Frequency: 90000
Velocity: 0,279
Power: 17,2
Pulse duration: 0,0000001
Pass count: 1
Magnification: 10
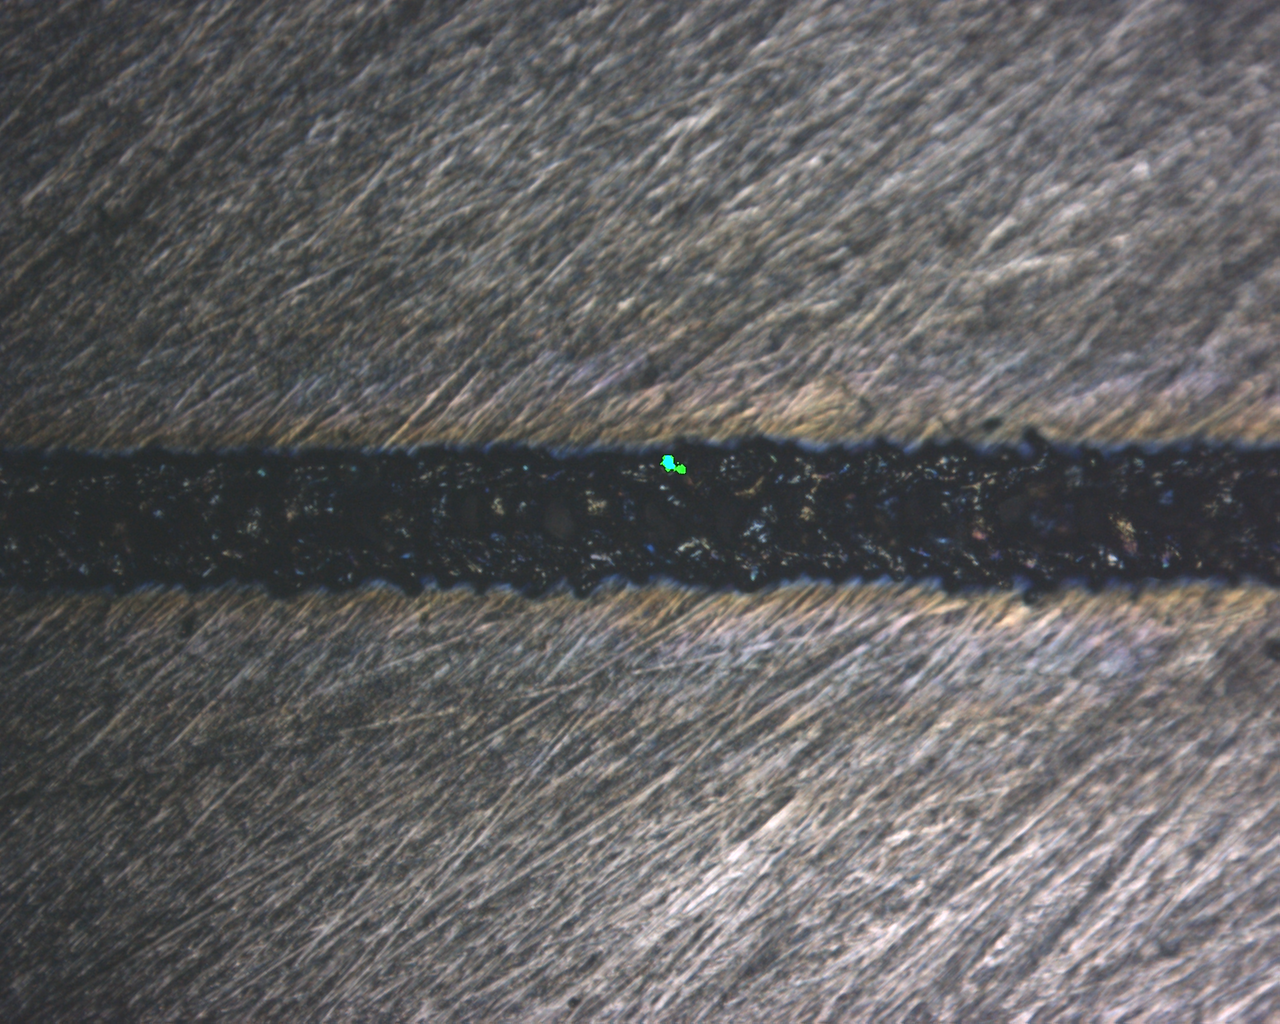
Measured width: 138.065
Other width: 49.945